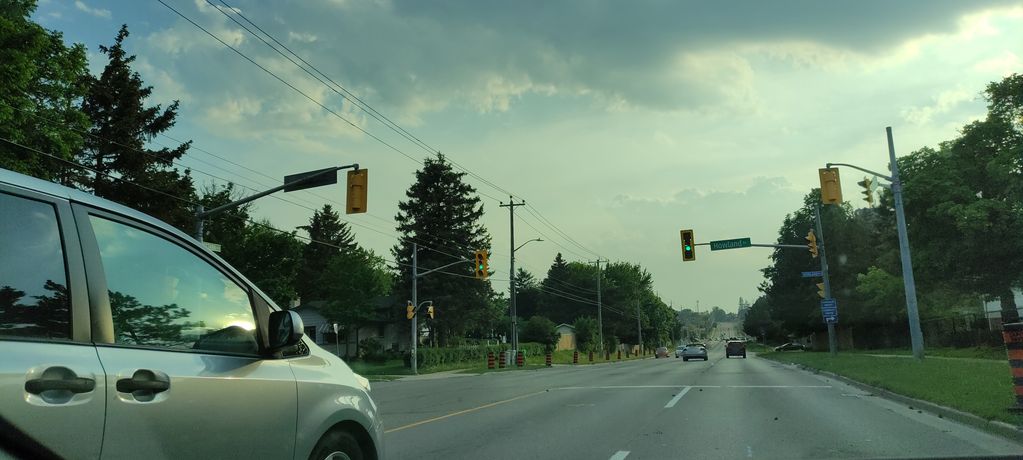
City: kitchener-waterloo